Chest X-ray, PA view. Patient: 73 years old, sex F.
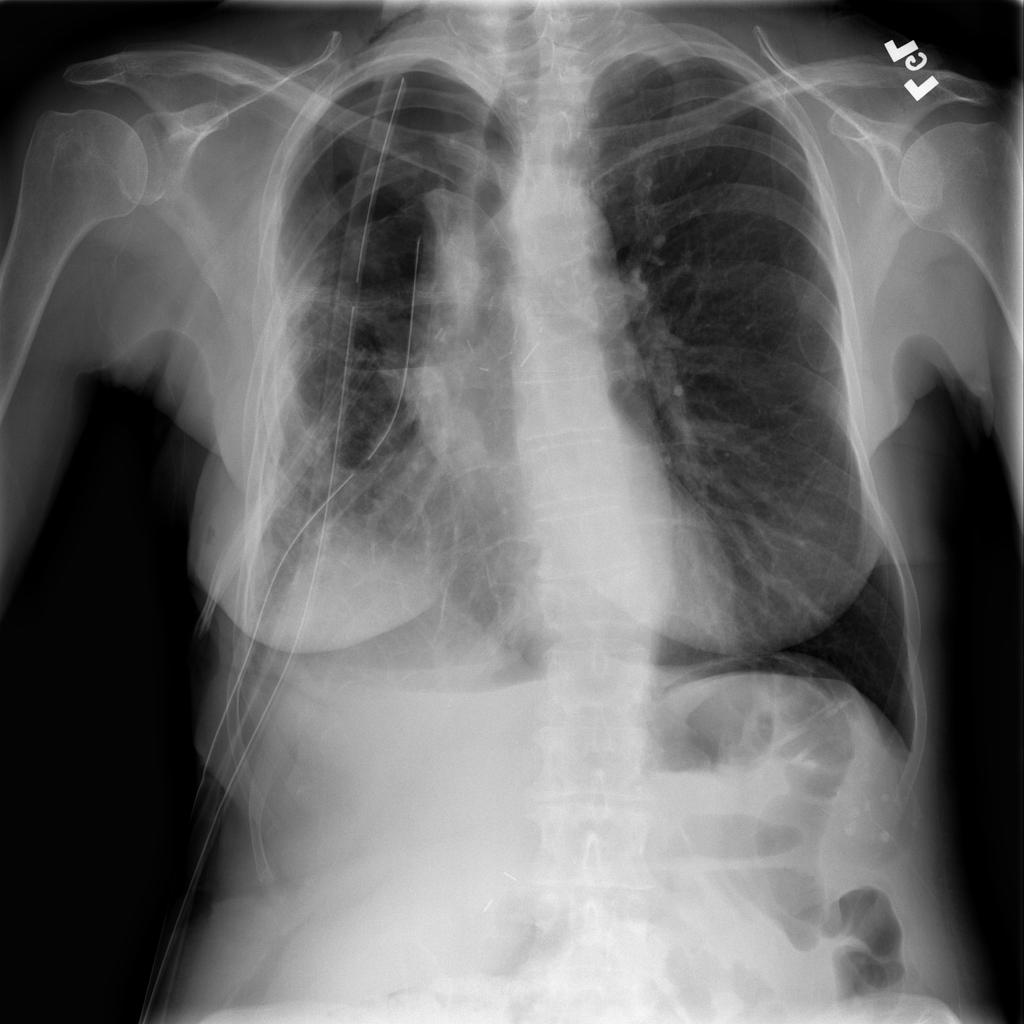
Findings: Atelectasis